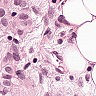
Metastatic tissue present: yes